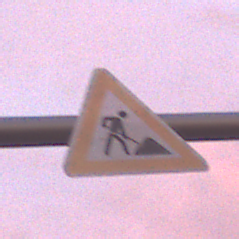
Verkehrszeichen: Arbeitsstelle
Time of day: SunriseSunset
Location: Outdoor (Urban)
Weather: PartlyCloudy
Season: NotSpecified
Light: Natural